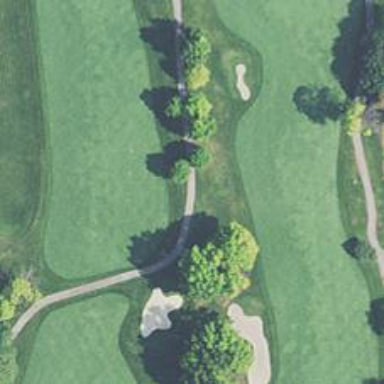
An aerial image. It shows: Path designated for golf carts.